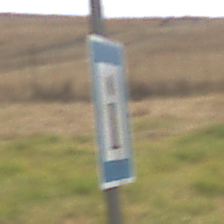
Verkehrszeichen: Informationsstelle
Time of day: MorningAfternoon
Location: Outdoor (Nature)
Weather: Overcast
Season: NotSpecified
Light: Natural